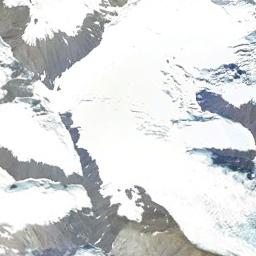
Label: snowberg